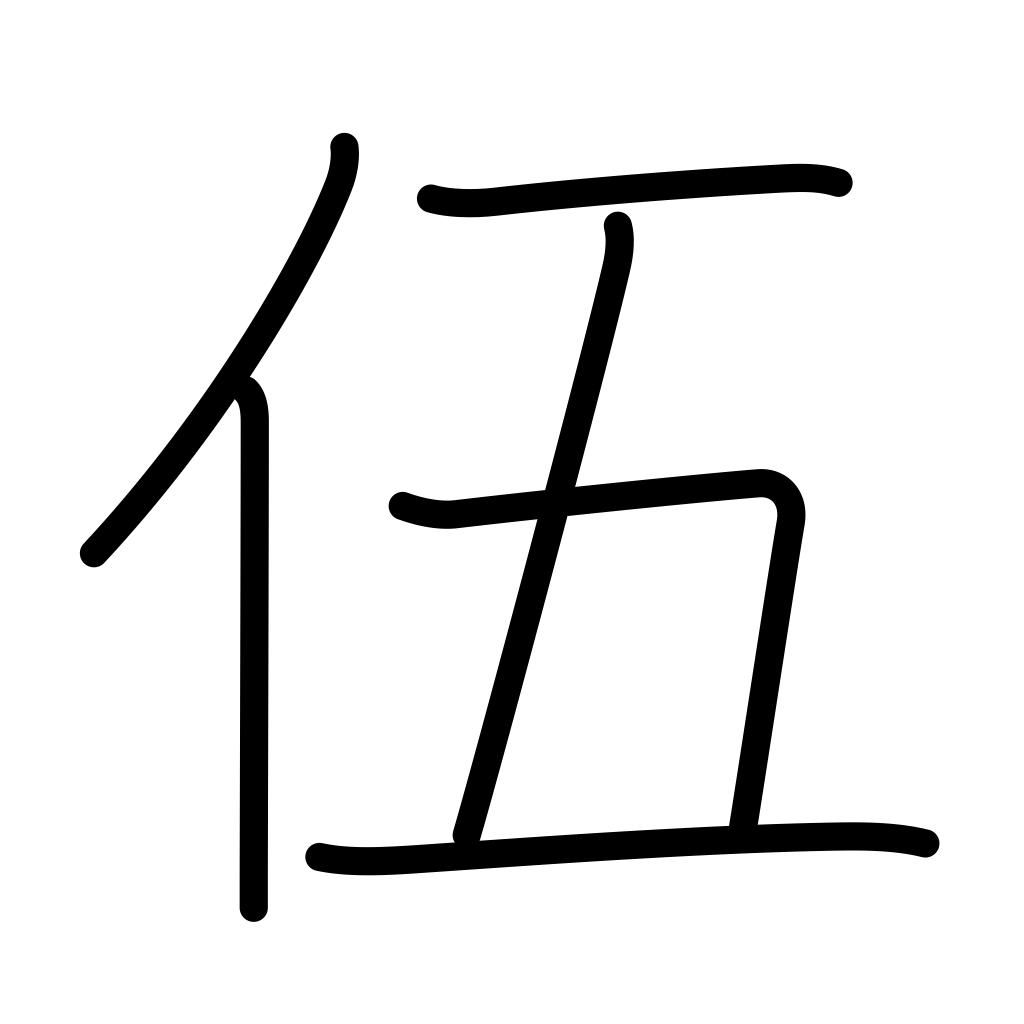
Meaning: five, five-man squad, file, line